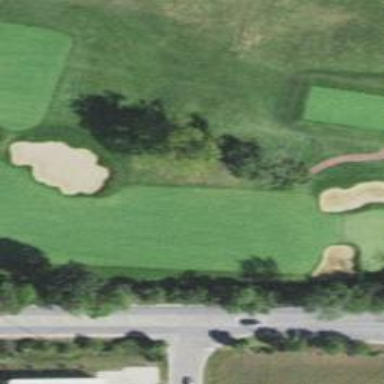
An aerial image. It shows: View of golf hole.